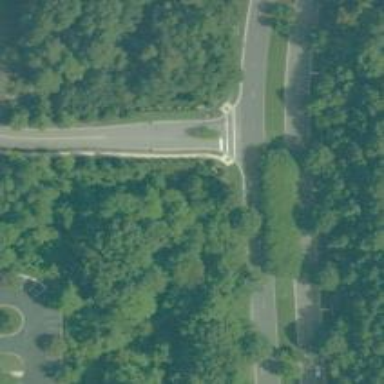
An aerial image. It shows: Residential road with separate asphalt sidewalk.